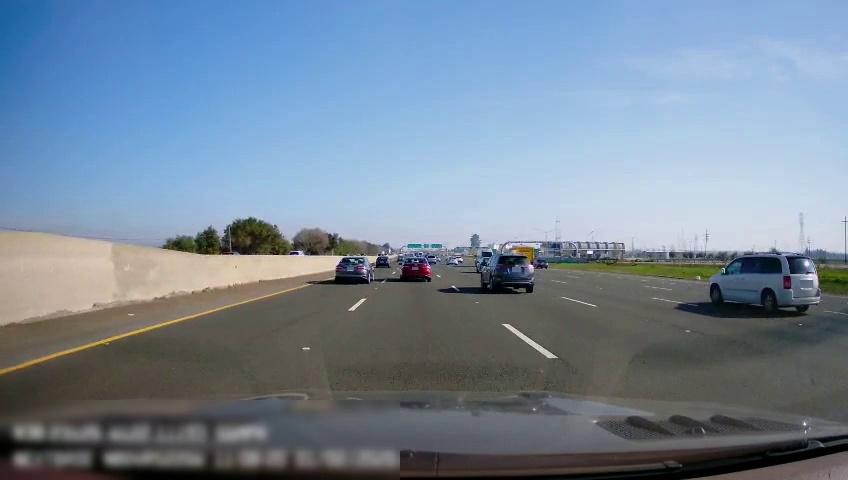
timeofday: Day
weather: Sunny
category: Drivable Space
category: Drivable Space
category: Vehicles | SUV
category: Vehicles | Truck
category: Vehicles | Van
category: Vehicles | Car
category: Vehicles | SUV
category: Vehicles | Van
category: Vehicles | Car
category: Vehicles | Car
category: Vehicles | Car
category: Vehicles | Car
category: Vehicles | Car
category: Vehicles | SUV
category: Lanes | Alternate Lane
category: Lanes | Current Lane
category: Lanes | Current Lane
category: Lanes | Alternate Lane
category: Lanes | Alternate Lane
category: Lanes | Alternate Lane
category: Lanes | Alternate Lane
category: Lanes | Alternate Lane
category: Traffic | Signs
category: Traffic | Signs